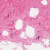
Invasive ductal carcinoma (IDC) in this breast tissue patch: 0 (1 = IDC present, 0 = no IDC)